Question: ## Question:
I am trying to fire a '.click()' event if a '<ul></ul>' element has no DOM within it.
The thought process behind this code is, when the user clicks the 'x' the item slides left, and then is '.remove()' from the DOM. As a result of my beautifully whitespaced HTML, its leaving line breaks and spacing within the 'ul' still. As such i can't get the 'if()' statement to function properly.
Even by using '$.trim()' and then comparing it still won't fire the '.click()' event.
## Picture Of The HTML

## HTML
'''
<div class="btn-group pull-right nav-notice">
<span class="badge badge-info nav-notice-button">8</span>
<div class="notice-container">
<span class="notice-arrow"></span>
<ul class="notice-container-list">
<li><span class="label label-warning">Warning</span><span class="notice-message">Warning <PHONE></span><i class="notice-remove icon-remove-circle"></i></li>
<li><span class="label label-success">success</span><span class="notice-message">Warning <PHONE></span><i class="notice-remove icon-remove-circle"></i></li>
<li><span class="label label-important">important</span><span class="notice-message">Warning <PHONE></span><i class="notice-remove icon-remove-circle"></i></li>
</ul>
</div>
</div>
'''
## jQuery
'''
//live(), looking for past/present DOM
$('.notice-remove').live( "click", function(){
//no double dipping!
$this = $(this);
//Hide the x item, improves the animation a bit
$this.hide();
//animate the width of the li, to give it a slideoff effect
//when the animate completes, remove the element from the DOM
$this.parent('li').animate({
width: "0"
}, 'fast', '',
function(){
$(this).remove();
});
//get the html contents of the ul element
var str = $('.notice-container-list').html();
//trim the contents of the ul, and if they are exactly empty
//fire the click event to close the container
if( $.trim(str) === "" ){
log('Closing the Notice');
$('.nav-notice-button').click();
}
});
'''
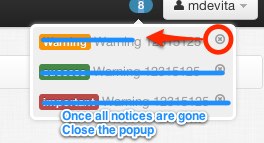
Answer: I doubt it will work this way. See, you're checking the element right after you declare some animate functionality for it. But that function will not be called immediately - that's the whole point of animate()! And this, it turn, means that when you check '<ul>' contents, it's still not empty.
Use the following technique instead: check how many elements are left in '<ul>' '<li>'; if there's none of them, remove the '<ul>' itself:
'''
$this.parent('li').animate({
width: "0"
}, 'fast', '',
function(){
var $li = $(this);
if (! $li.siblings().length) {
$li.parent().remove();
}
else {
$li.remove();
}
});
'''
Here's a working <URL>